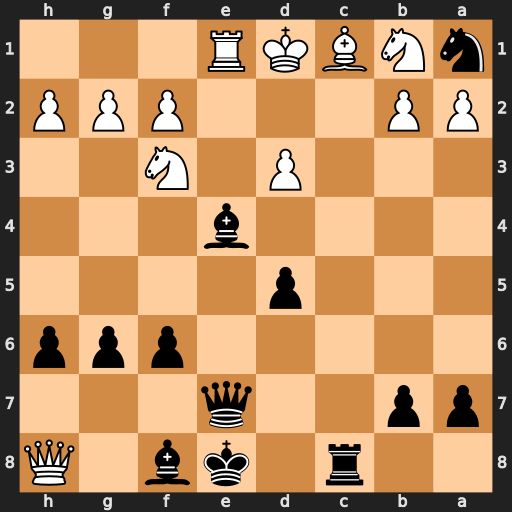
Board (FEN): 2r1kb1Q/pp2q3/5ppp/3p4/4b3/3P1N2/PP3PPP/nNBKR3
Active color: b
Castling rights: -
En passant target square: -
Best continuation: Bxf3+ gxf3 Rxc1+ Kxc1 Qxe1#